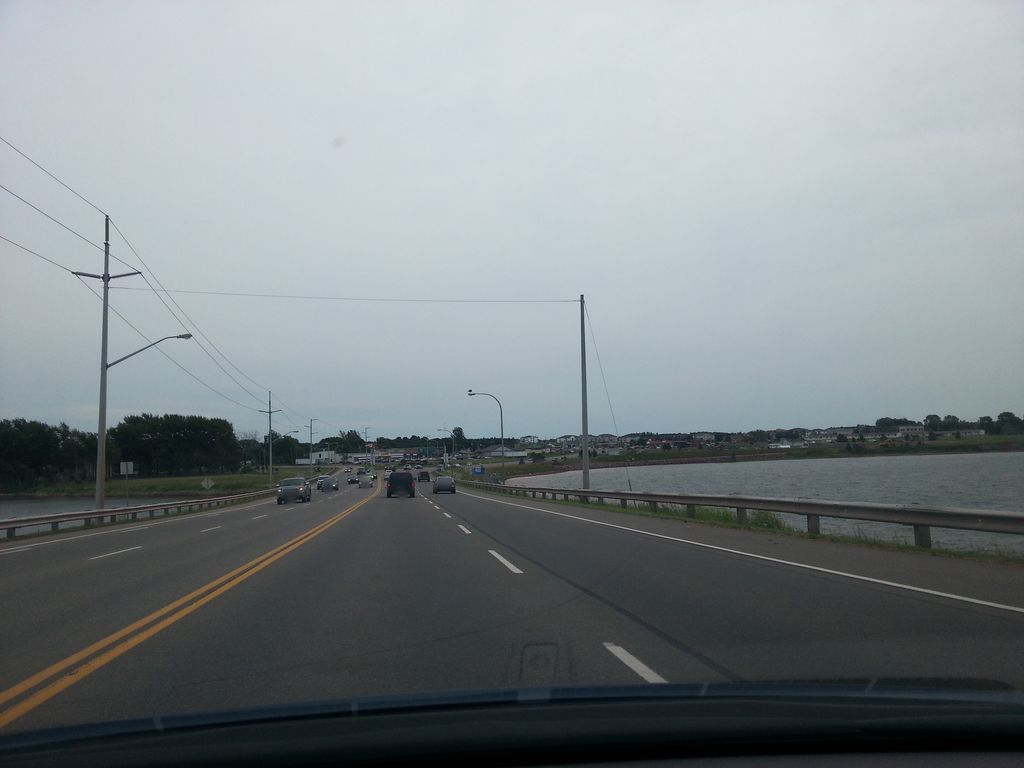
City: charlottetown